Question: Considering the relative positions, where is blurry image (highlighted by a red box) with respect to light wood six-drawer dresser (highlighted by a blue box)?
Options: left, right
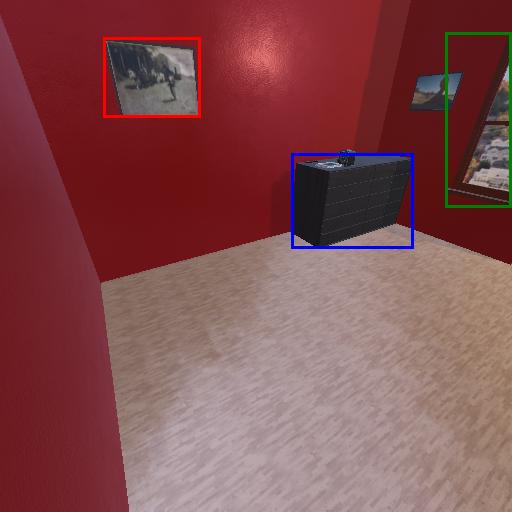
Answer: left